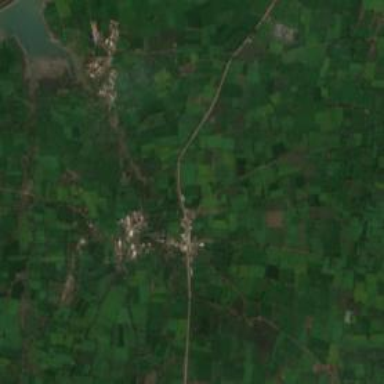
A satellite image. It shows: Village area.